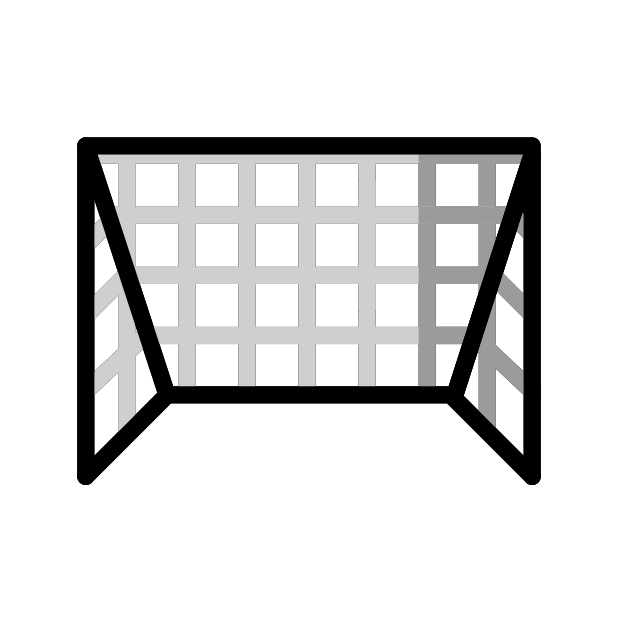
goal net